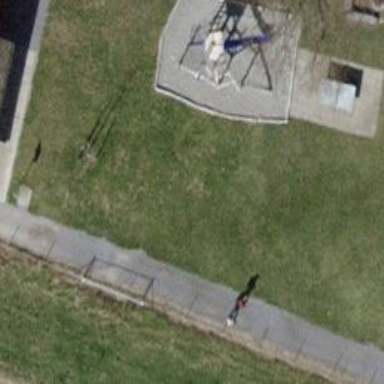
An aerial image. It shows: Playground featuring swings.